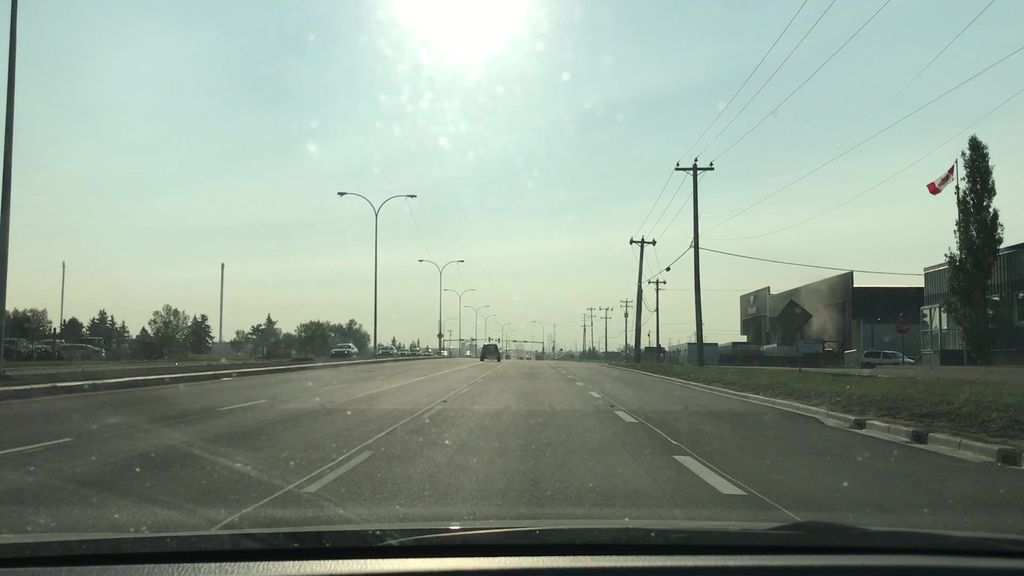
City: edmonton